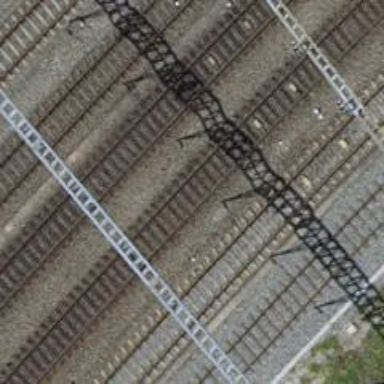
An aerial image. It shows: Single-track electrified railway with contact line.